Interaction volume radius: 5 \u00c5
Interaction volume height: 30 \u00c5
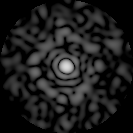
Disorder parameter: 0.8469